Question: I'm developing an ASP.NET practice website with a listbox in it. When I select an item , the scrollbar suddenly moves. Why is this? Is this common? Or am I doing something wrong?......... Suggestions appreciated I'm posting screenshots of the problem.

'''
<%@ Page Language="C#" AutoEventWireup="true" CodeFile="Default.aspx.cs" Inherits="_Default" %>
<!DOCTYPE html>
<html xmlns="http://www.w3.org/1999/xhtml">
<head runat="server">
<title></title>
</head>
<body>
<form id="form1" runat="server">
<div>
<asp:Button ID="Button1" runat="server" OnClick="Button1_Click" Text="Refresh" />
<br />
<br />
<asp:ListBox ID="ListBox1" runat="server" AutoPostBack="True" Height="120px" OnSelectedIndexChanged="ListBox1_SelectedIndexChanged" Width="202px"></asp:ListBox>
<br />
<br />
<asp:TextBox ID="TextBox1" runat="server"></asp:TextBox>
<br />
<br />
<asp:TextBox ID="TextBox2" runat="server" OnTextChanged="TextBox2_TextChanged"></asp:TextBox>
<br />
<br />
<asp:Button ID="Button2" runat="server" OnClick="Button2_Click" Text="Insert" />
<asp:Button ID="Button3" runat="server" OnClick="Button3_Click" Text="Update" />
<asp:Button ID="Button4" runat="server" OnClick="Button4_Click" Text="Delete" />
</div>
</form>
</body>
</html>
using System;
using System.Collections.Generic;
using System.Data.SqlClient;
using System.Linq;
using System.Web;
using System.Web.UI;
using System.Web.UI.WebControls;
public partial class _Default : System.Web.UI.Page
{
SqlConnection cnn = new SqlConnection("Initial Catalog=Northwind;Data Source=localhost;Integrated Security=SSPI;");
protected void Page_Load(object sender, EventArgs e)
{
}
protected void refresh()
{
ListBox1.Items.Clear();
cnn.Open();
SqlCommand cmd = new SqlCommand("SELECT FirstName,LastName,EmployeeID FROM Employees", cnn);
SqlDataReader dr = cmd.ExecuteReader();
if (dr.HasRows)
{
while (dr.Read())
{
ListBox1.Items.Add(new ListItem(dr.GetString(0) + " " + dr.GetString(1),dr.GetInt32(2).ToString()));
}
}
cnn.Close();
}
protected void Button1_Click(object sender, EventArgs e) //refresh
{
refresh();
}
protected void ListBox1_SelectedIndexChanged(object sender, EventArgs e)
{
cnn.Open();
SqlCommand cmd = new SqlCommand("SELECT FirstName,LastName FROM Employees WHERE EmployeeID = @numara", cnn);
cmd.Parameters.AddWithValue("@numara", ListBox1.SelectedValue);
SqlDataReader dr = cmd.ExecuteReader();
if (dr.HasRows)
{
while (dr.Read())
{
TextBox1.Text = dr.GetString(0);
TextBox2.Text = dr.GetString(1);
}
}
cnn.Close();
}
protected void TextBox2_TextChanged(object sender, EventArgs e)
{
}
protected void Button2_Click(object sender, EventArgs e) //insert
{
cnn.Open();
SqlCommand cmd = new SqlCommand("INSERT INTO Employees (FirstName, LastName) VALUES (@CalisanAdi, @CalisanSoyadi)", cnn);
cmd.Parameters.AddWithValue("@CalisanAdi", TextBox1.Text);
cmd.Parameters.AddWithValue("@CalisanSoyadi", TextBox2.Text);
cmd.ExecuteNonQuery();
cnn.Close();
refresh();
}
protected void Button3_Click(object sender, EventArgs e) //update
{
cnn.Open();
SqlCommand cmd = new SqlCommand("UPDATE Employees SET FirstName = @CalisanAdi , LastName = @CalisanSoyadi WHERE EmployeeID = @numara", cnn);
cmd.Parameters.AddWithValue("@numara", ListBox1.SelectedValue);
cmd.Parameters.AddWithValue("@CalisanAdi", TextBox1.Text);
cmd.Parameters.AddWithValue("@CalisanSoyadi", TextBox2.Text);
cmd.ExecuteNonQuery();
cnn.Close();
refresh();
}
protected void Button4_Click(object sender, EventArgs e) //delete
{
cnn.Open();
SqlCommand cmd = new SqlCommand("DELETE FROM Employees WHERE EmployeeID = @numara", cnn);
cmd.Parameters.AddWithValue("@numara", ListBox1.SelectedValue);
cmd.ExecuteNonQuery();
cnn.Close();
refresh();
}
}
'''
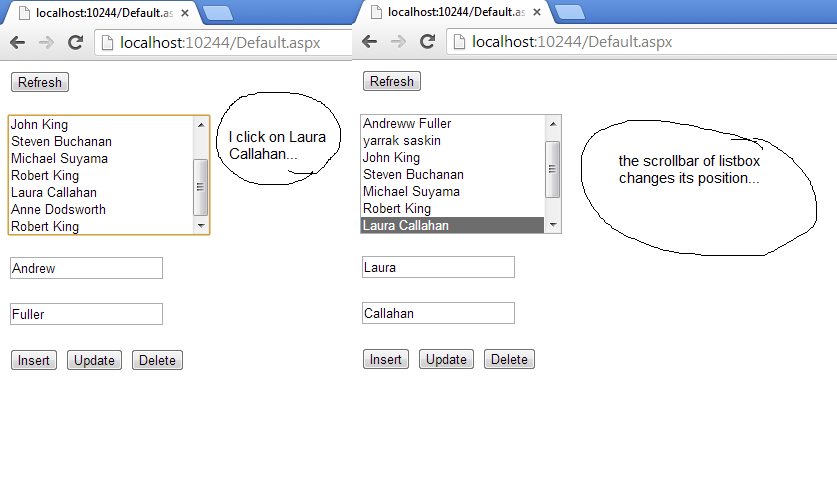
Answer: I think this is happening because the page is being posted back when you select an item in the list, this is expected behaviour from ASP.net. The page is being refreshed and the item you previously chose is being selected in the listbox.